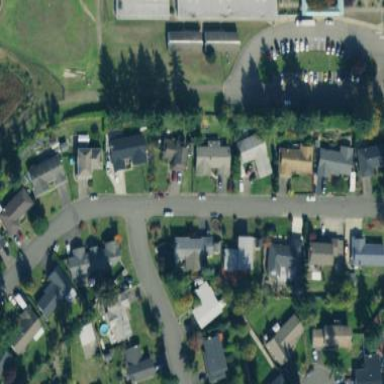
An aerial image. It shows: Residential road area.